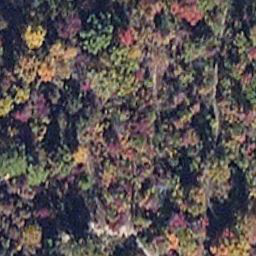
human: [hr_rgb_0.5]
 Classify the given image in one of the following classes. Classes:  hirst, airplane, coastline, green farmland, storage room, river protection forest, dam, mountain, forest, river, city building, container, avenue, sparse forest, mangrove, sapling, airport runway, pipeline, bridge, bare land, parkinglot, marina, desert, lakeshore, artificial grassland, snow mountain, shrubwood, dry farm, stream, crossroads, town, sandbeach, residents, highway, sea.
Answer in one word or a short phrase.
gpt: mangrove